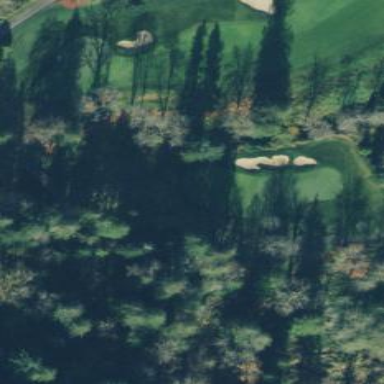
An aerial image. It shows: Area with grass used as rough in golf course.